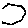
Label: hexagon